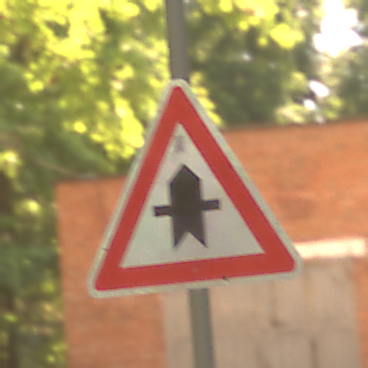
Verkehrszeichen: Vorfahrt
Umgebung: Outdoor, Nature
Tageszeit: Midday
Wetter: PartlyCloudy
Licht: Natural
Jahreszeit: NotSpecified
Kontrast: LowContrast